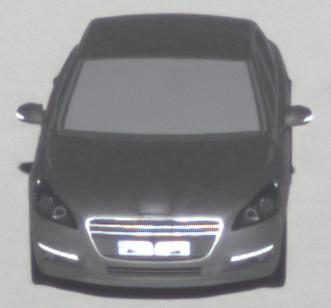
Make: Peugeot
Model: 508 120 VTi
Detailed model: 508 (I) Limousine
Model produced from: 2011/03
Model produced until: 2014/05
Doors: 4
Color: gray
Road condition: dry road
Daytime: morning or afternoon
Contrast: high contrast